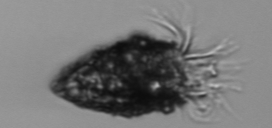
Label: Tintinnopsis